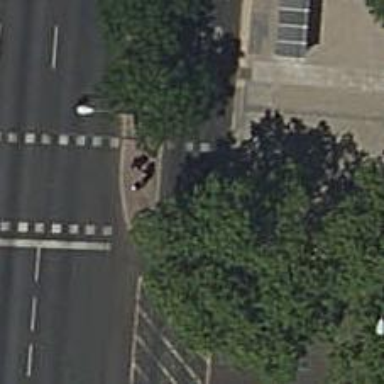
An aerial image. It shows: Road crossing with traffic signals.